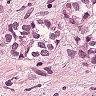
Metastatic tissue present: yes